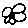
Label: flower